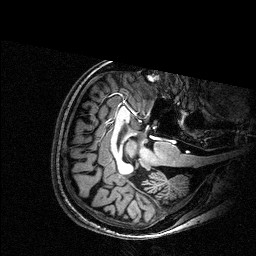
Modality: T1w
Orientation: axial
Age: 27
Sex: female